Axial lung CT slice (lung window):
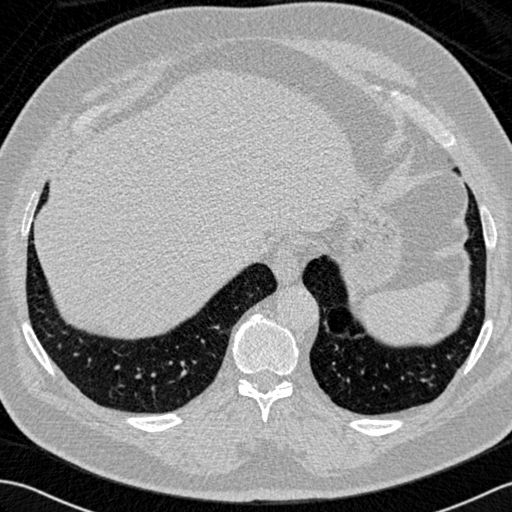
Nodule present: no